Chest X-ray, PA view. Patient: 51 years old, sex F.
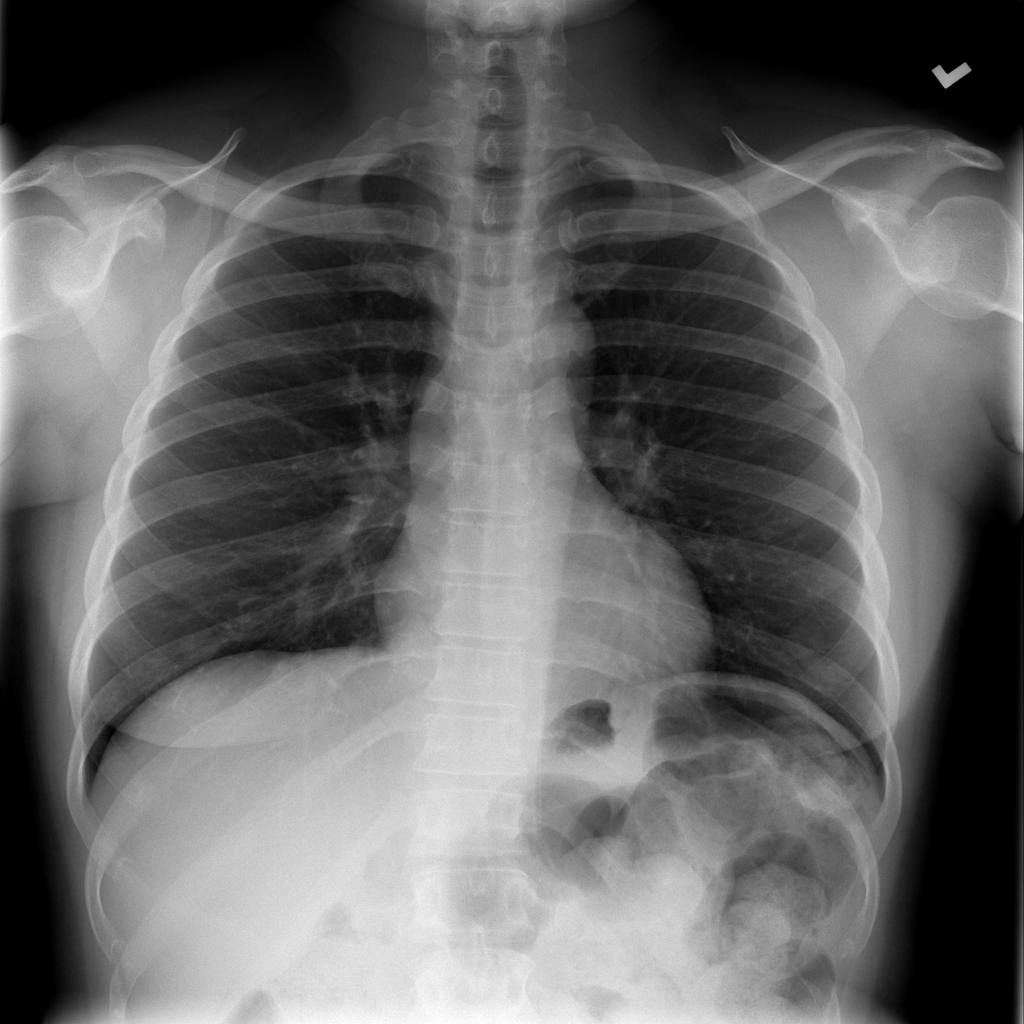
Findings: No Finding